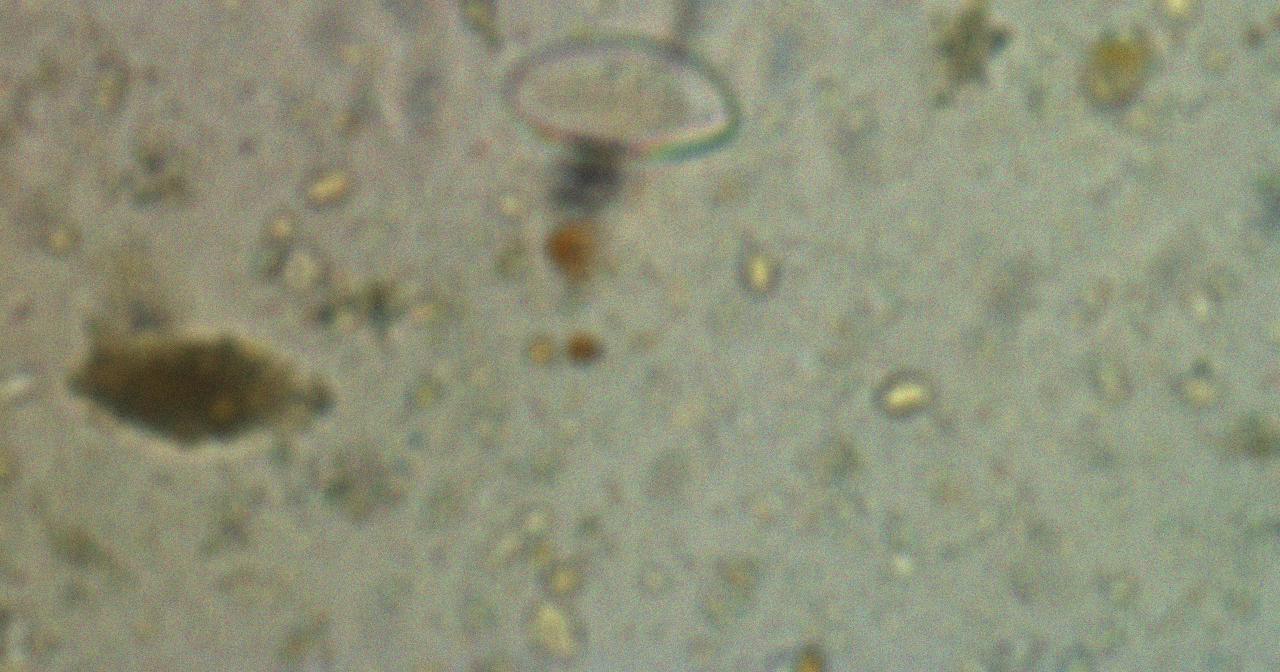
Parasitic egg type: Enterobius vermicularis